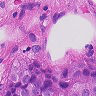
Metastatic tissue present: yes